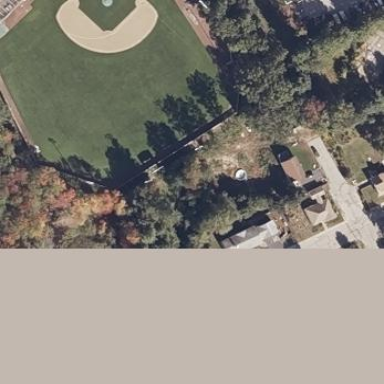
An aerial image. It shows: Grass pitch designated for baseball.